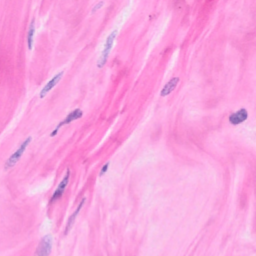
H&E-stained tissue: Breast